Field crop: tomato
Growth stage: 1
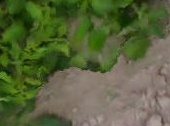
Species: tomato